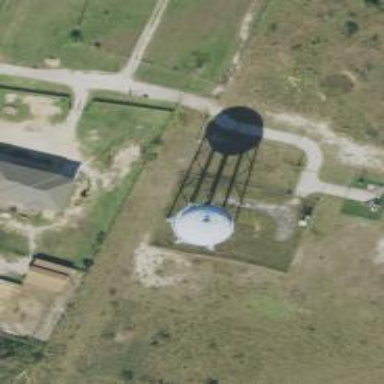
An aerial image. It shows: Water tower that is man-made.